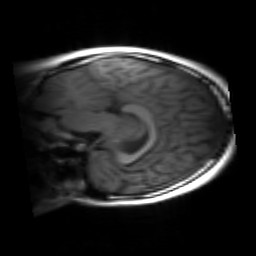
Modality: inplaneT1
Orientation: sagittal
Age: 20
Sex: female
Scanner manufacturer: siemens
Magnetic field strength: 3 T
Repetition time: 1.2 s
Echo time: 0.00251 s